Question: I have the following objects printed out on my console logs:

I assume that this is an array of two objects (1 and 2 respectively). However I wanted to create an object of similar format to object 1 and 2 and then push it to this array, how do I do so? I tried doing a push on this, however it gives me:
'''
Object #<Object> has no method 'push'
'''
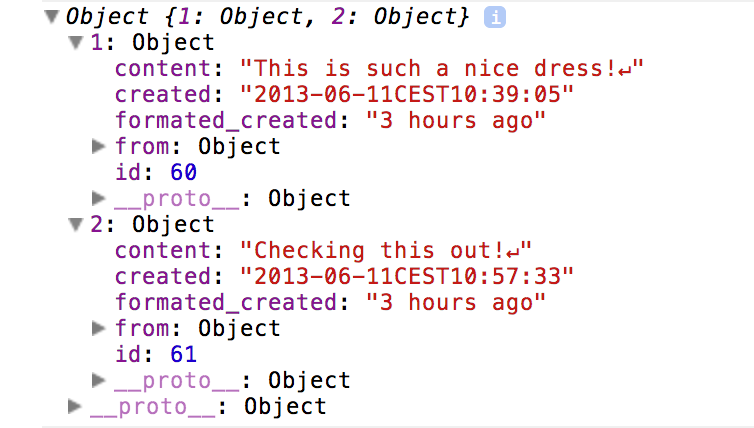
Answer: As already mentioned in the comments, this an , not an array (the constructor function is 'Object' and the '__proto__' object as well).
If you have numerically consecutive keys, it would be best to keep the objects in an array and then you would be able to '.push' a new value onto it.
However, if that's not possible, but you still want to add a new object with an increased key, you have to find the current maximum key first. For example:
'''
function get_max_key(obj) {
return Math.max.apply(Math, Object.keys(obj));
}
obj[get_max_key(obj) + 1] = new_value;
'''
Alternatively you could just the number of values in the object (depending on the actual situation and the value of the keys):
'''
function get_number_of_properties(obj) {
return Object.keys(obj).length;
}
'''
To avoid extracting the keys and process them every time, you could keep the current length or highest key in an extra variable or as a property on the object. For example, you could assign a 'length' property to the object and thus make it an object:
'''
var obj = {
length: 0
};
'''
The advantage is that you can apply many (if not all) array methods to that object. You could even use 'Array.prototype.push' to add a new property:
'''
[].push.call(obj, new_value);
'''
and it would update the 'length' property for you.
But again, in this case you could just directly use an array instead.
---
Have a look at <URL> to learn more about objects.